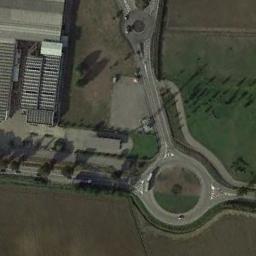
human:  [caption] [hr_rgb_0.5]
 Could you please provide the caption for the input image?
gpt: There are several moving vehicles on the road at the roundabout, And there are some buildings and a large area of ​​farmland around the roundabout .

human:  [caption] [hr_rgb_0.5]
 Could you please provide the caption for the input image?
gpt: The roundabout with three exits and entrances is in the clearing and some buildings are next to the roundabout .

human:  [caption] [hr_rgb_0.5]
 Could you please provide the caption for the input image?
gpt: Several buildings are next to the roundabout .

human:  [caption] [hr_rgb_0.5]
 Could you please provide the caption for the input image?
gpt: The roundabout is on the grass next to buildings .

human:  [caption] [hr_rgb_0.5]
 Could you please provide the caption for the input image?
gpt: There are some buildings beside the roundabout .